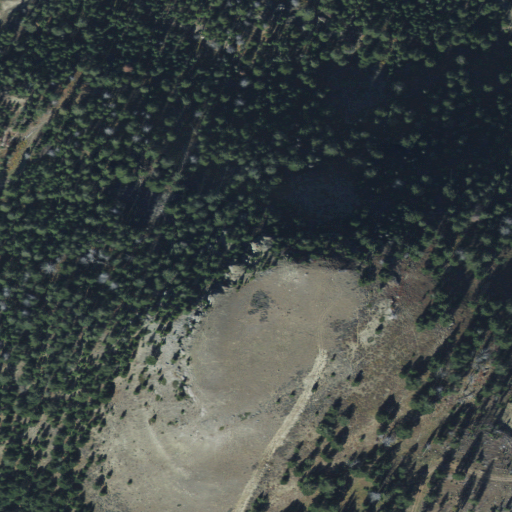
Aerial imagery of mountain in Montana named Deaf Jim Knob containing evergreen forest, shrub, and grassland